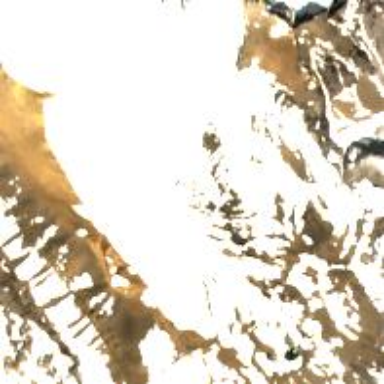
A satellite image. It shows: Majestic glacier in the distance.